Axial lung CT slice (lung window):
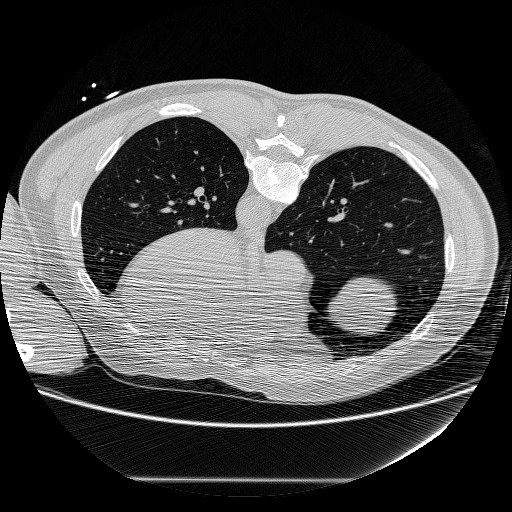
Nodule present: no